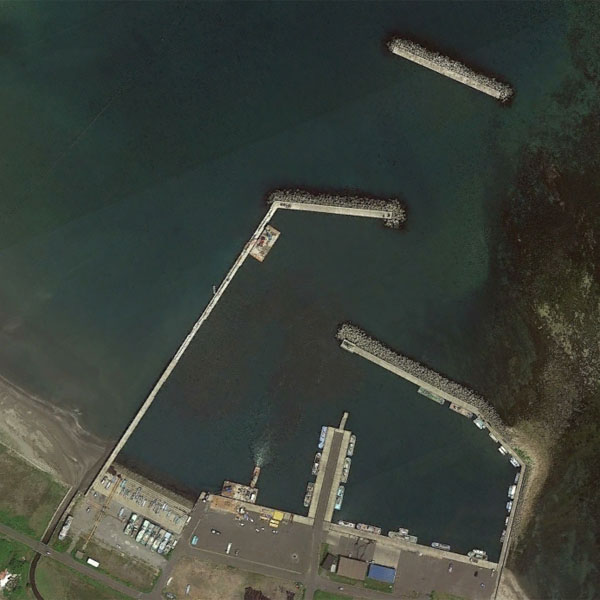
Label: Port